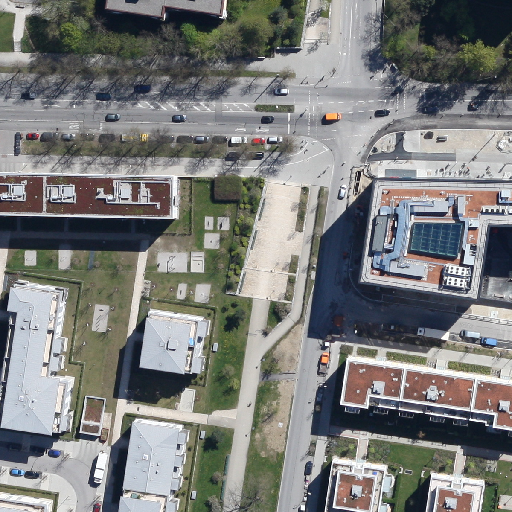
Referring expression: road marking